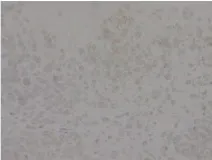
HE and immunohistochemical staining of the resected specimen. Immunohistochemical staining.negative forMyoD1.
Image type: pathology (immunostaining)